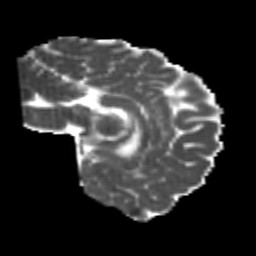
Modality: MD
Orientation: sagittal
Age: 25
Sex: male
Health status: healthy
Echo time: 0.074 s